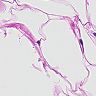
Metastatic tissue present: no